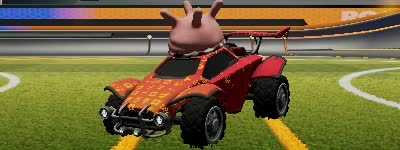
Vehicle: octane